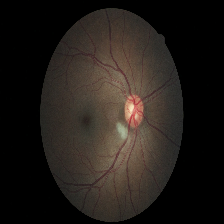
Diabetic retinopathy grade: Moderate